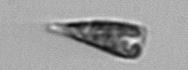
Label: Licmophora